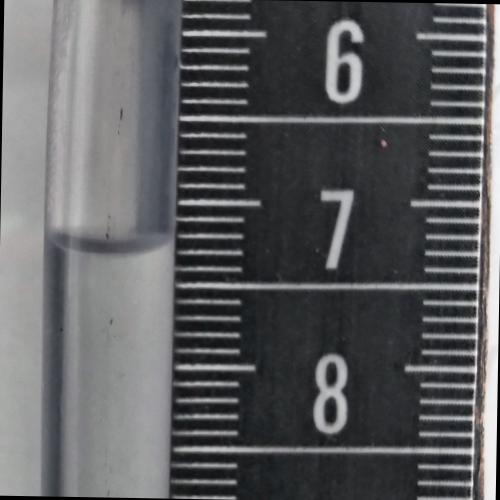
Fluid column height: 7.3 cm